Aerial crown-view tile of a tropical tree (Barro Colorado Island, Panama), acquired 20240813:
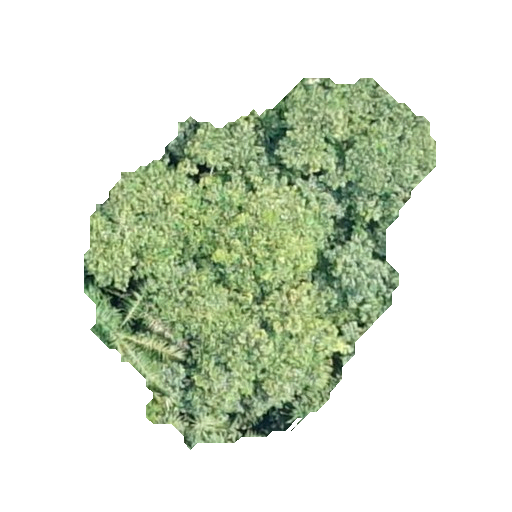
Species: Luehea seemannii
GBIF accepted scientific name: Luehea seemannii
Crown area: 129.617 m²